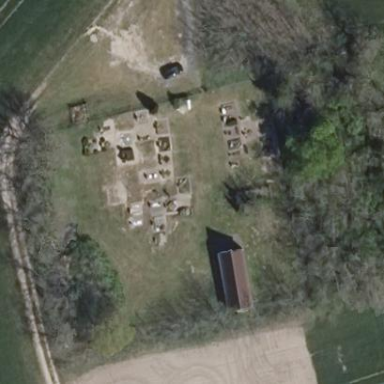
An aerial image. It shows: Cemetery.